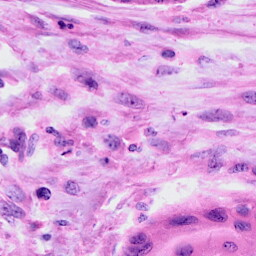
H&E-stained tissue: Cervix